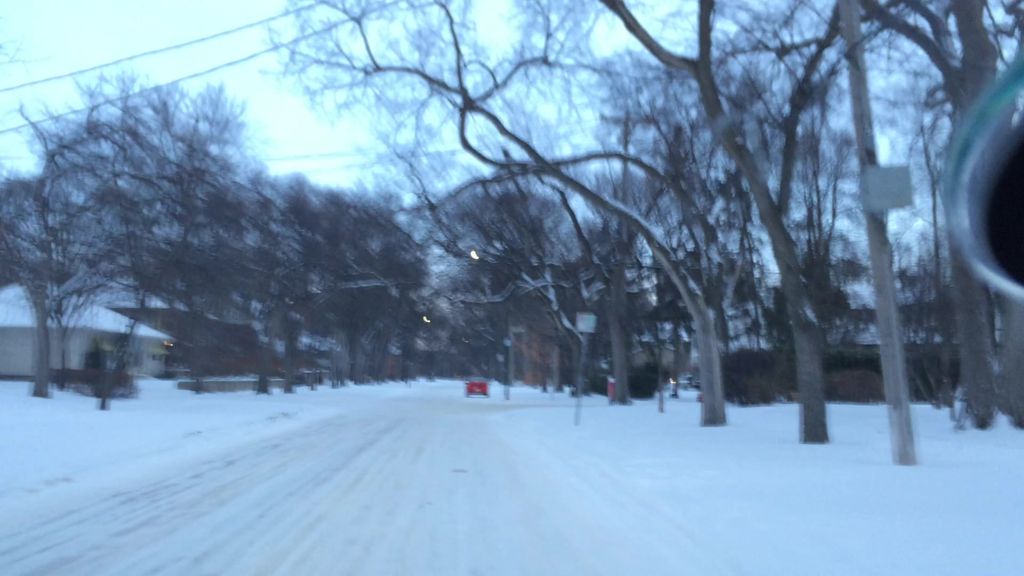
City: winnipeg